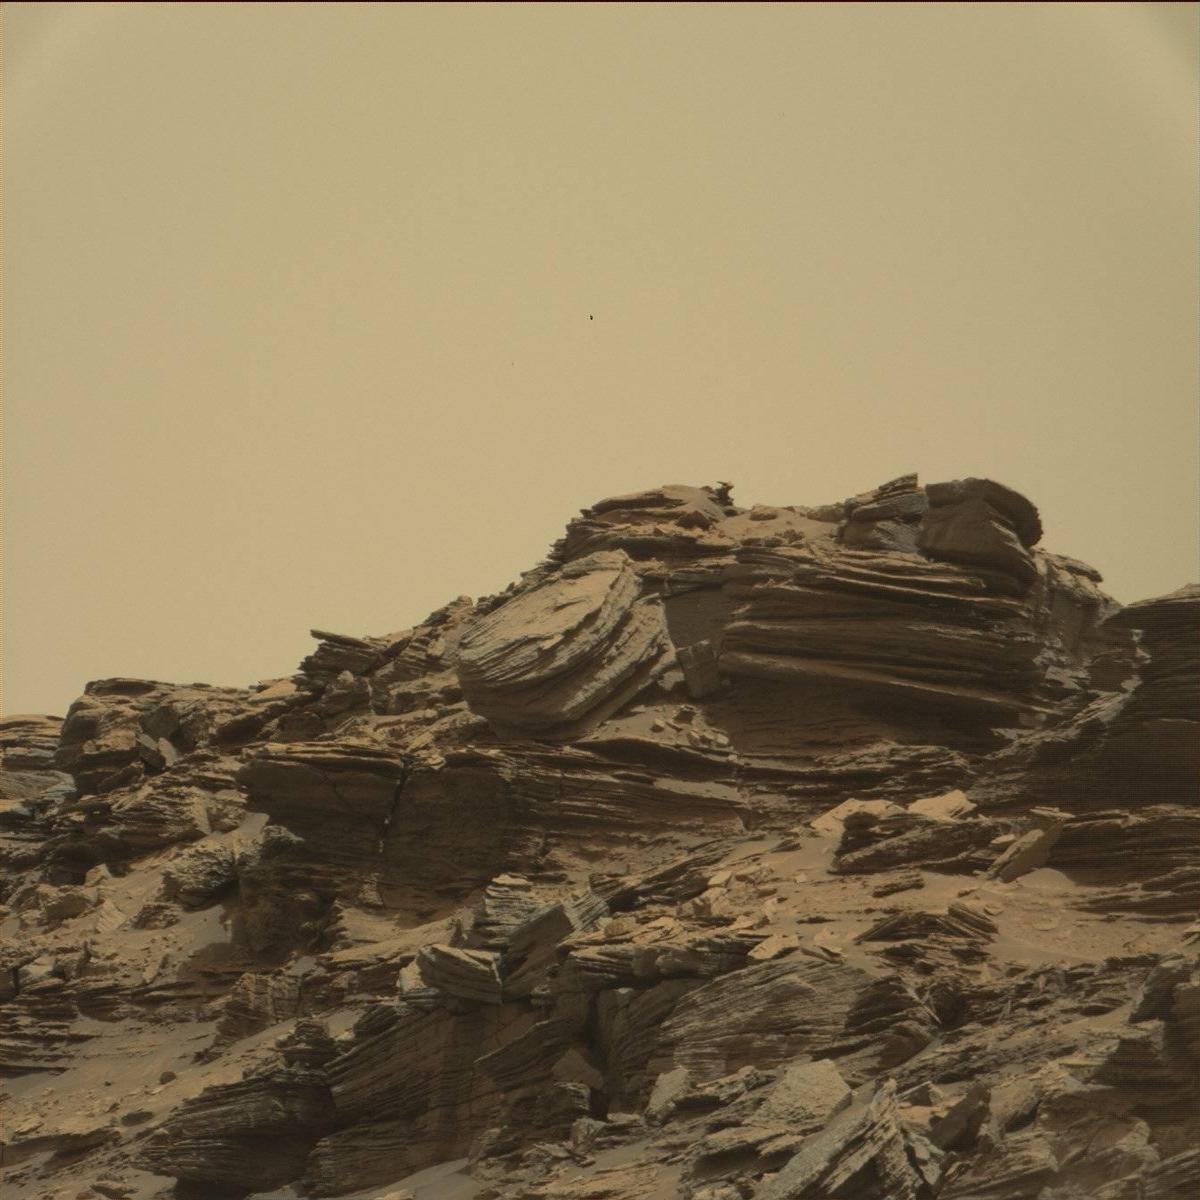
Terrain classes present: Bedrock, Rock, Sand / Soil, Sky